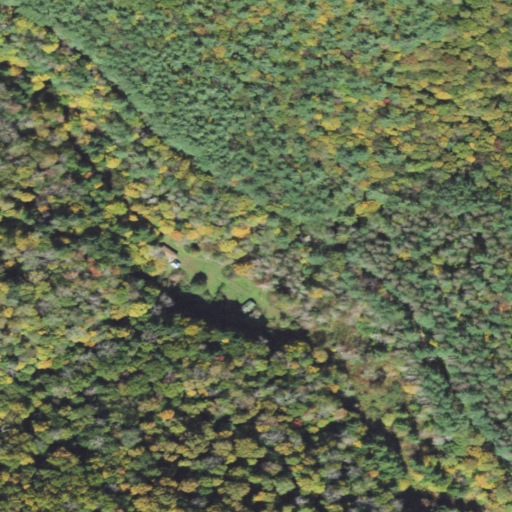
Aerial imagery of valley in Pennsylvania named Jordan Hollow containing mixed forest, open development, evergreen forest, and deciduous forest